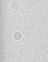
Label: camera_spot